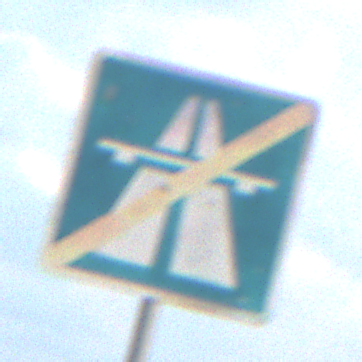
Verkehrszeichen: EndeAutbahn
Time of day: SunriseSunset
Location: Outdoor (Nature)
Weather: PartlyCloudy
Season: NotSpecified
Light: Natural